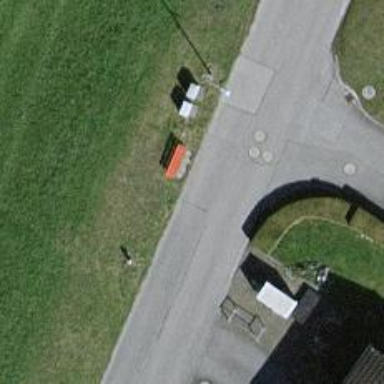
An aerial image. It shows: Bench.